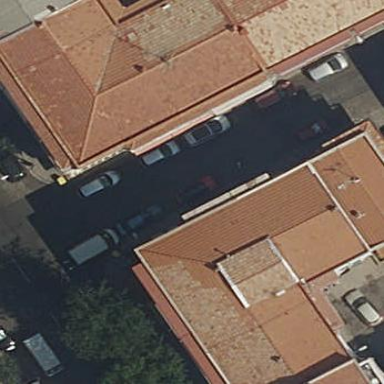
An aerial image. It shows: Image showing building with apartments.